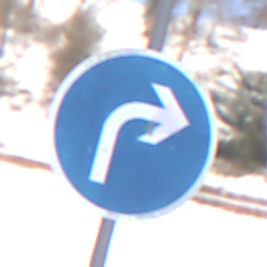
Verkehrszeichen: VorgeschriebeneFahrtrichtungRechts
Umgebung: Outdoor, Nature
Tageszeit: MorningAfternoon
Wetter: PartlyCloudy
Licht: Natural
Jahreszeit: Winter
Kontrast: HighContrast